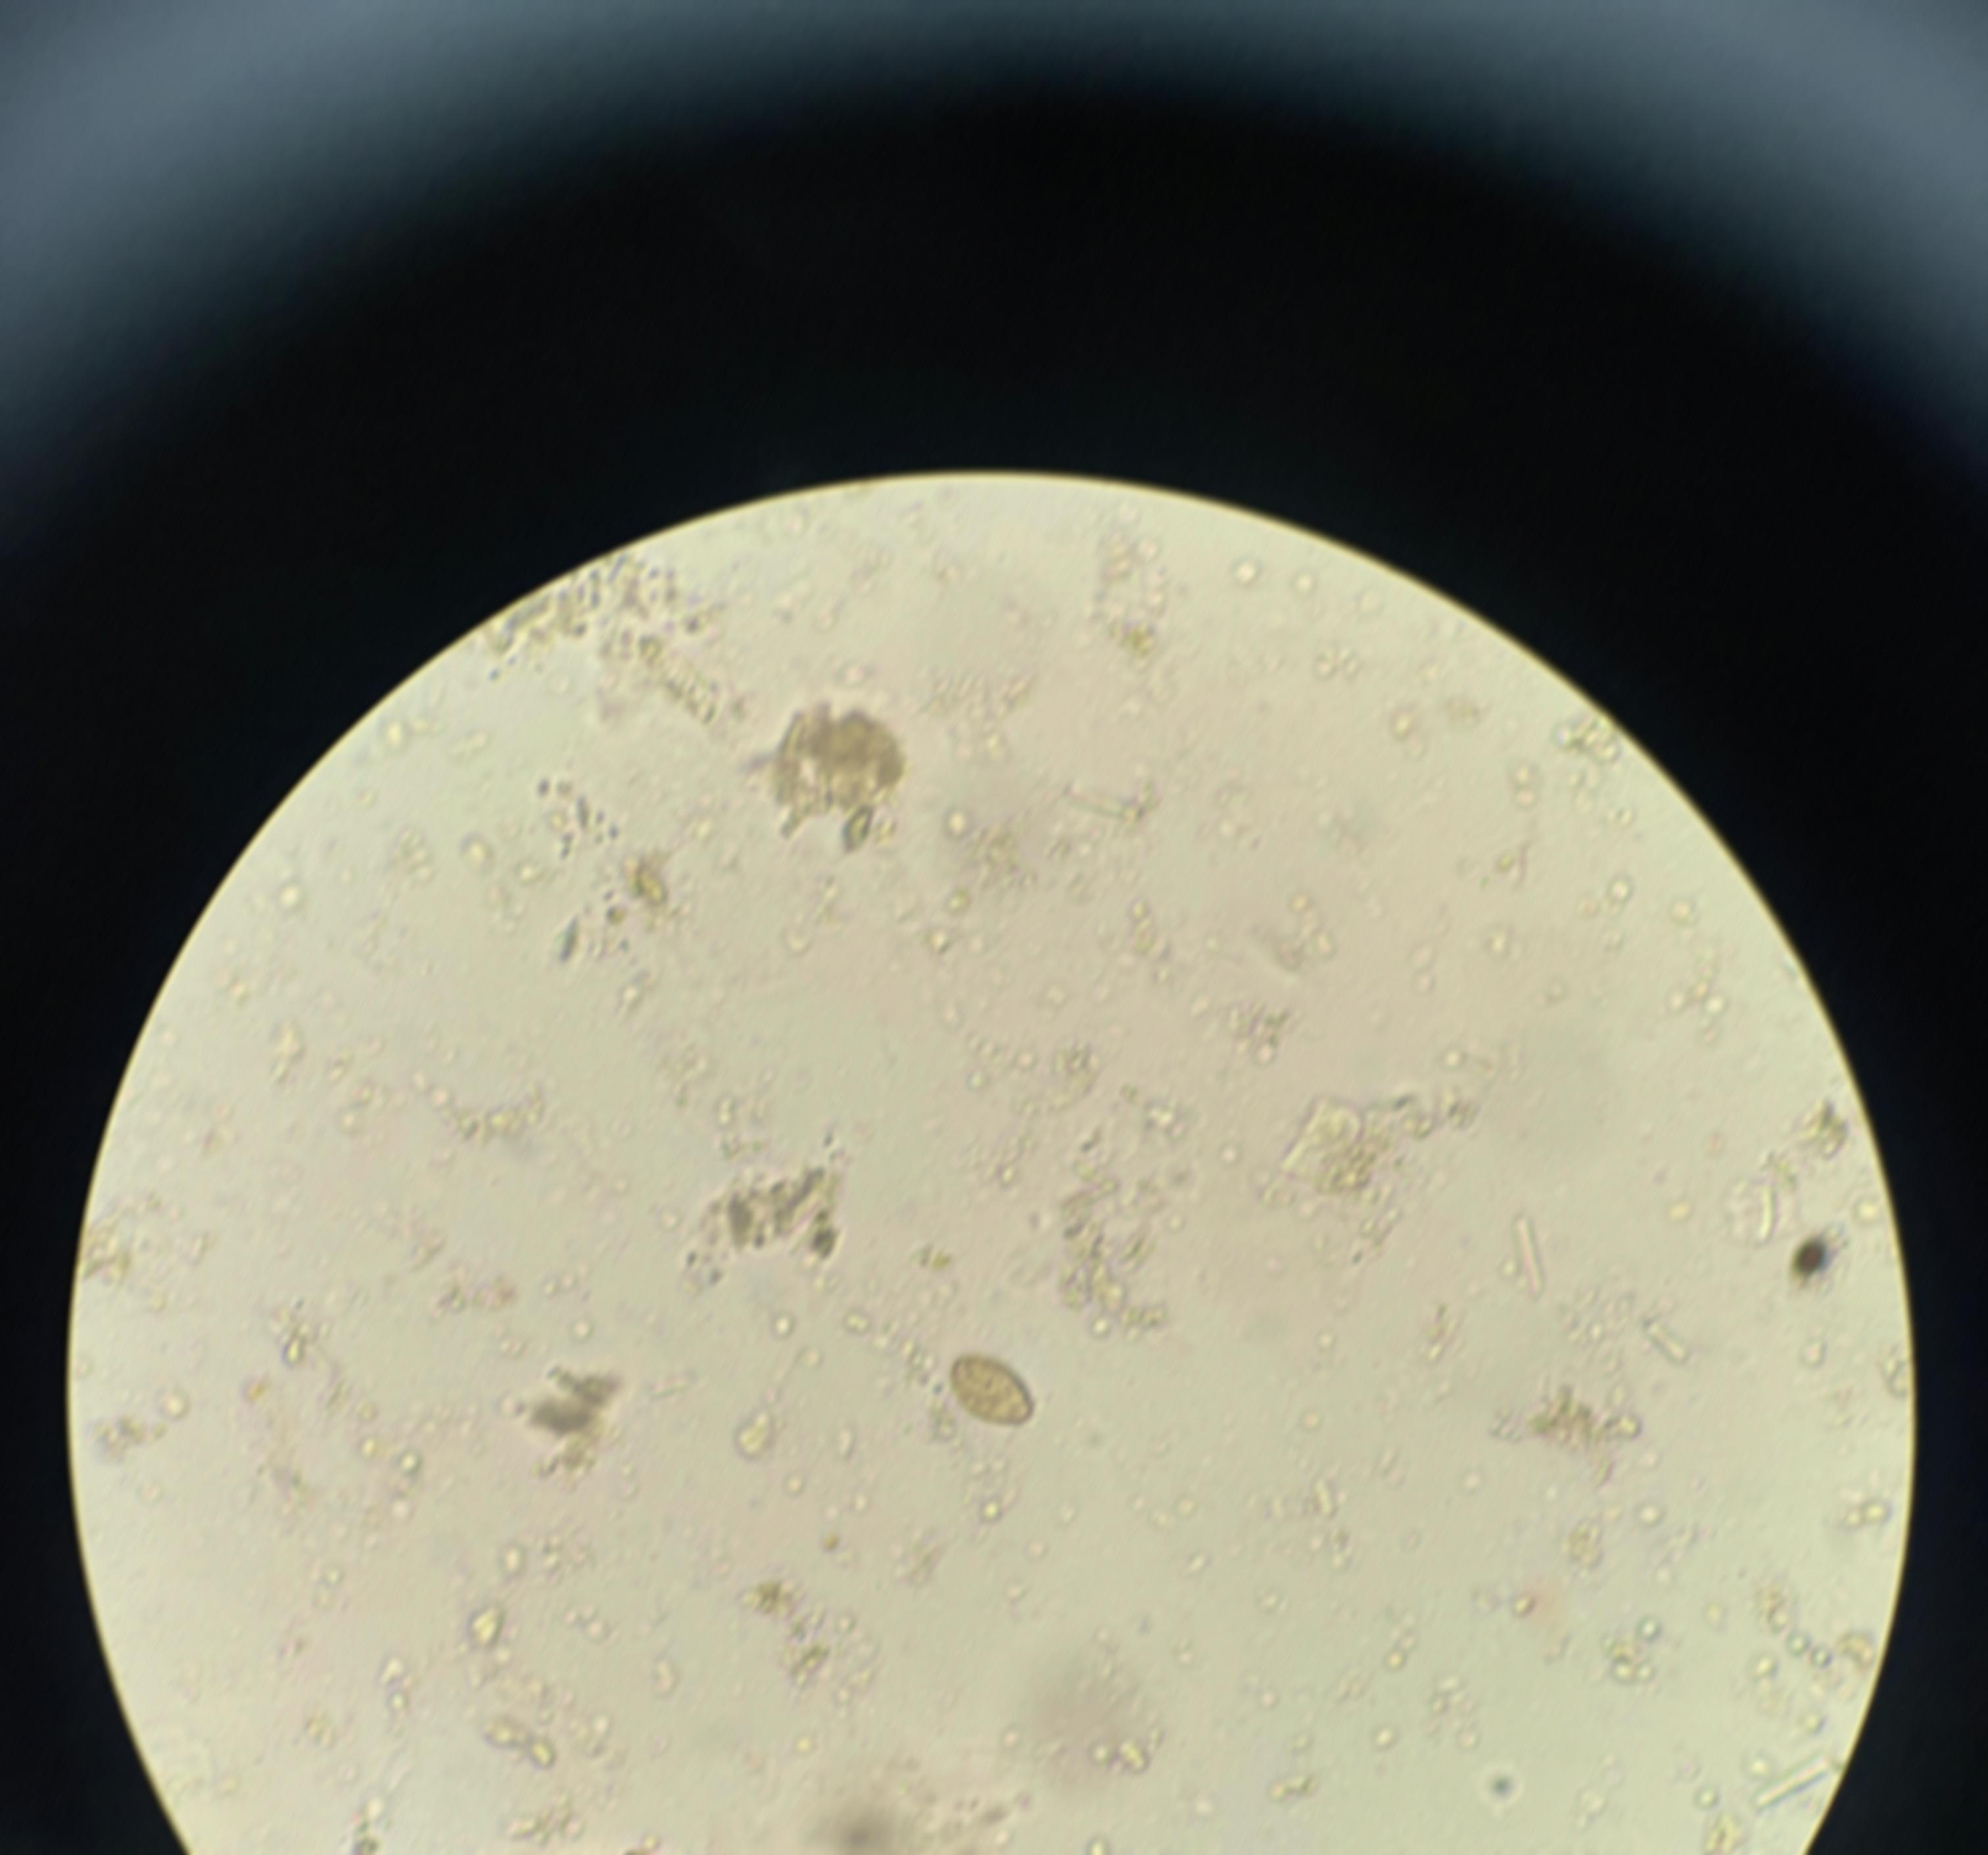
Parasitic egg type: Opisthorchis viverrine